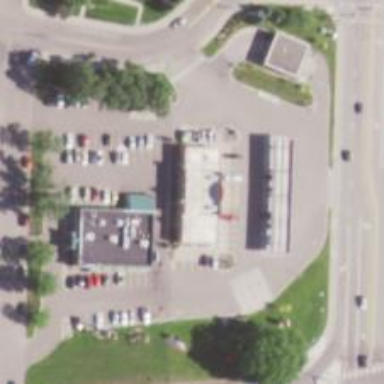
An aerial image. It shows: Convenience shop.